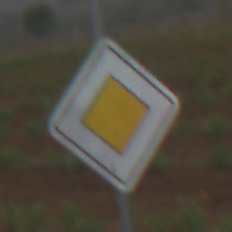
Verkehrszeichen: Vorfahrtsstrasse
Umgebung: Outdoor, Nature
Tageszeit: Midday
Wetter: PartlyCloudy
Licht: Natural
Jahreszeit: NotSpecified
Kontrast: LowContrast